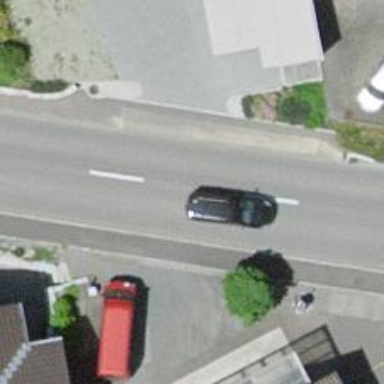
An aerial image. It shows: Secondary road with asphalt surface and sidewalk on the left.